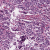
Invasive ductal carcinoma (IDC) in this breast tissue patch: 1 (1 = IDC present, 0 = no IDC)